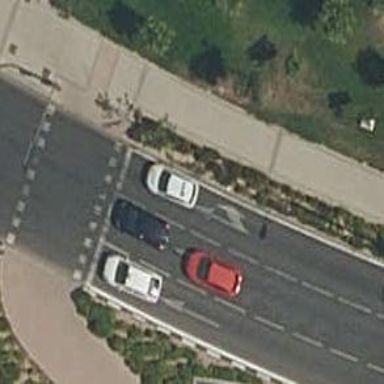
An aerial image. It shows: Road with traffic signals.